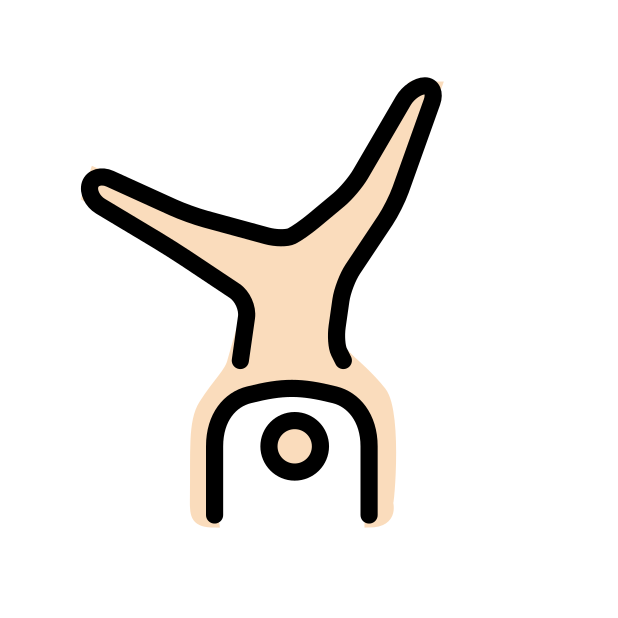
person cartwheeling: light skin tone